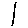
Label: line